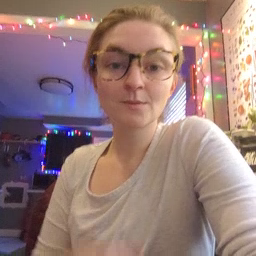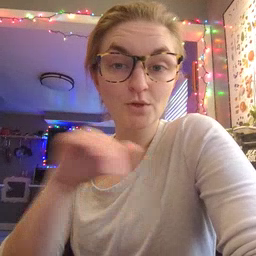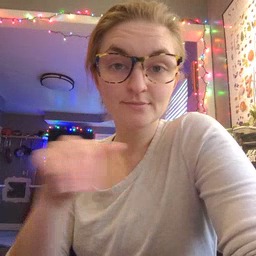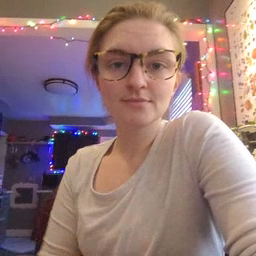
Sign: pool